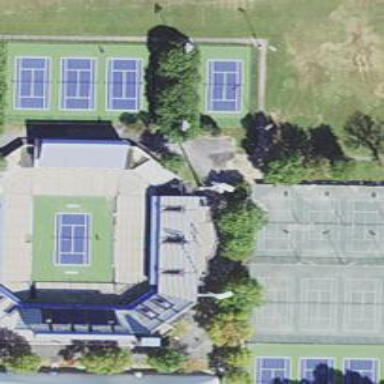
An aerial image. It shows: Sports center with tennis facility.